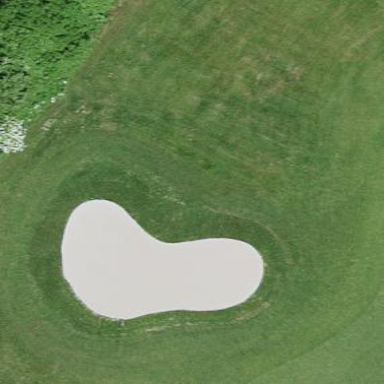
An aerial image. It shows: Golf bunker filled with sandy terrain.